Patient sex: F
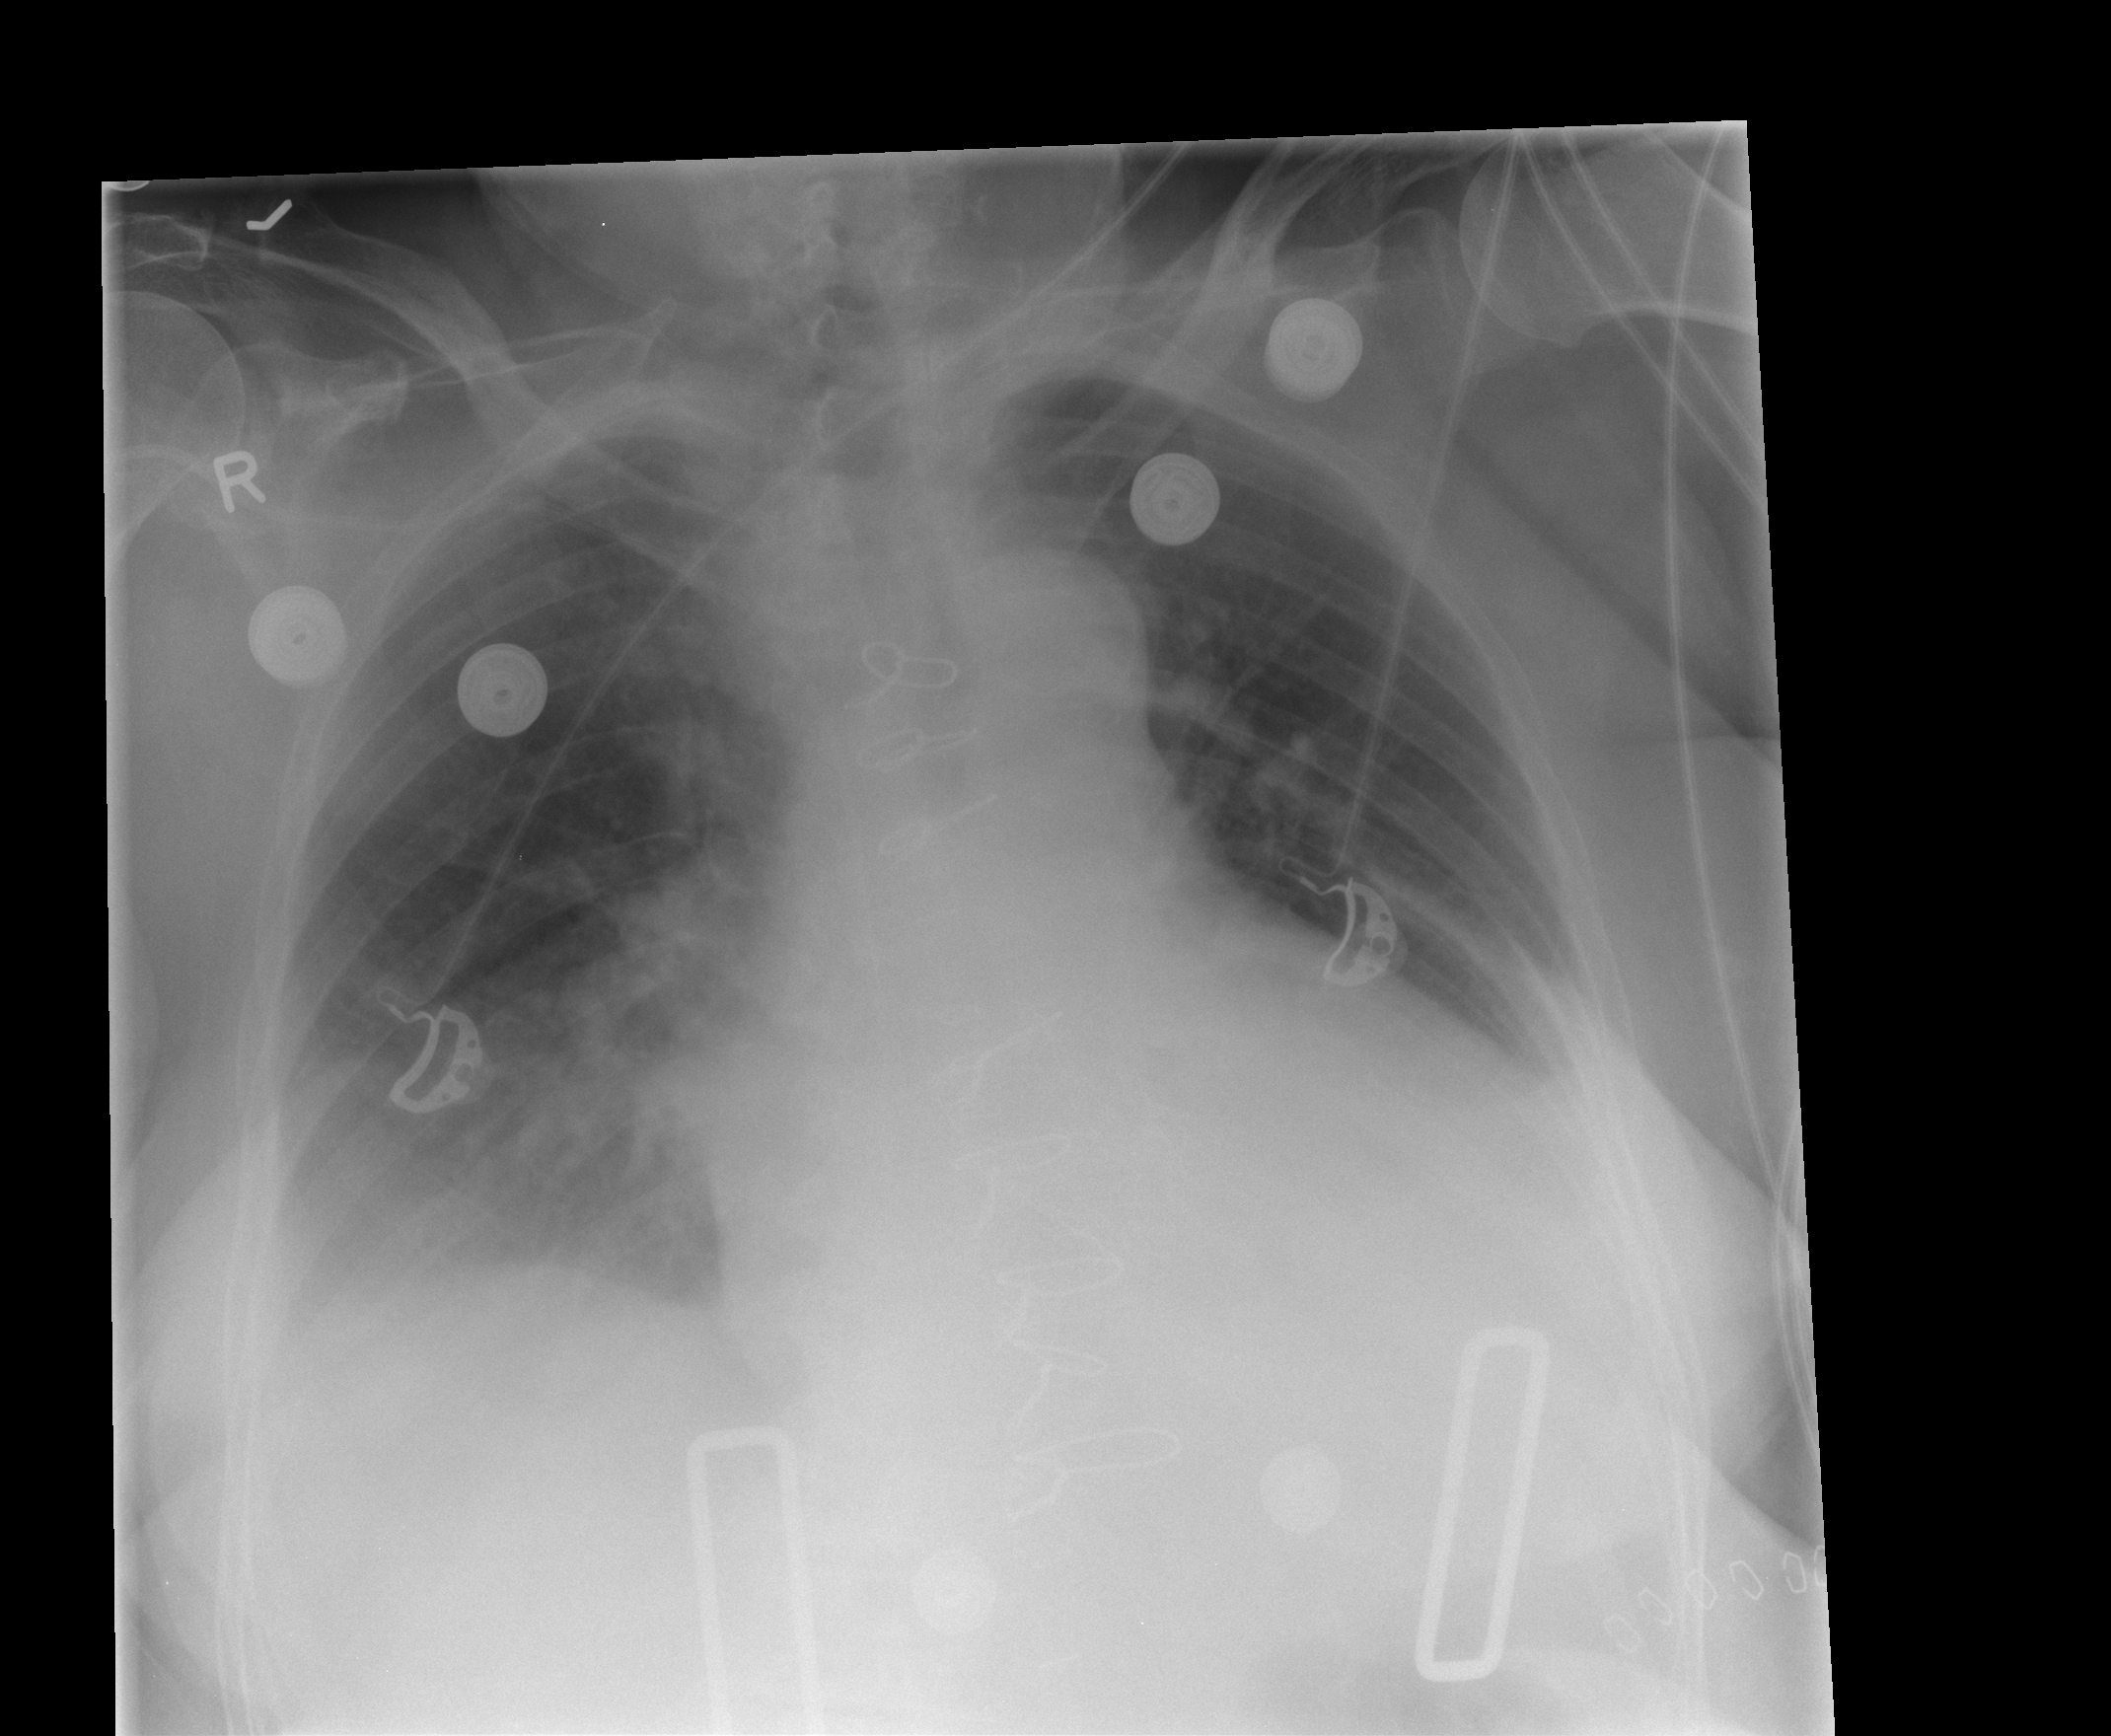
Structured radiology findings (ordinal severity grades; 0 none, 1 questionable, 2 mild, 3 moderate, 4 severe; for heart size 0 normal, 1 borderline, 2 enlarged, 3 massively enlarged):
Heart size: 2
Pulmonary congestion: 2
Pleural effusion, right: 2
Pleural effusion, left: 2
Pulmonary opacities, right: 2
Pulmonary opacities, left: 1
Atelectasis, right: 2
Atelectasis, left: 2